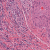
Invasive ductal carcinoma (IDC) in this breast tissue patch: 1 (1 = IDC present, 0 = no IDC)